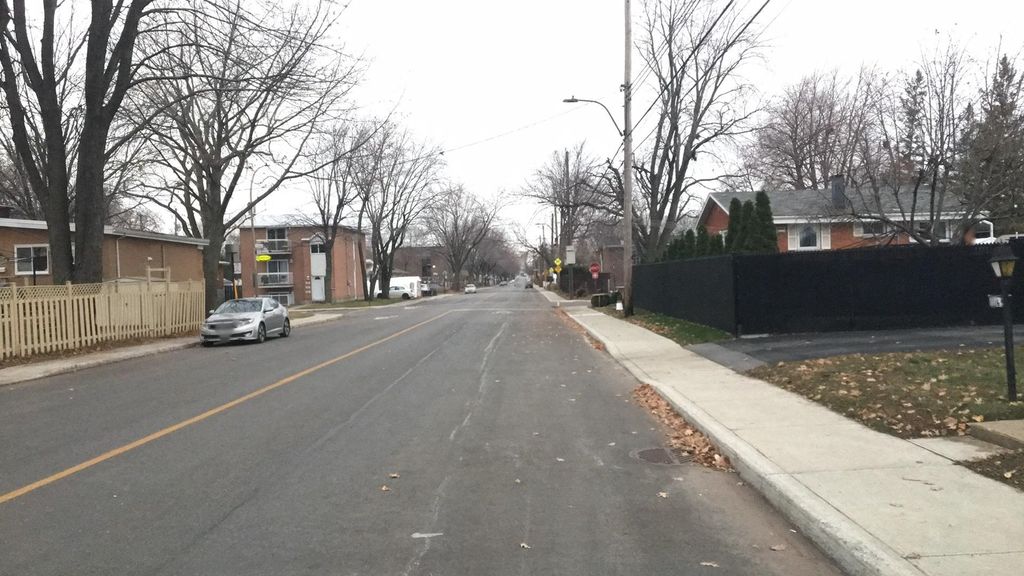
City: montreal